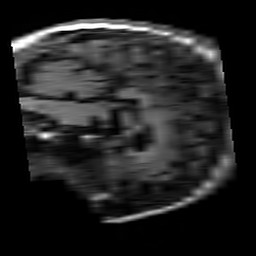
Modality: T1w
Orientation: sagittal
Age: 25
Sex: female
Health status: healthy
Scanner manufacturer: siemens
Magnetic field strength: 3 T
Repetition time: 4.1 s
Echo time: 0.0085 s